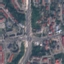
Land use / land cover: Highway